Question: I'm getting some weird coloring issues in a reporting services graph. As you can see from the picture I have it set to color my series and the coloring in the graph area is correct but the legend shows "Red" and "Green" as black bars. My data set is returning full HTML color codes e.g. "#00FF00" for green. How do I get the legend to display the correct color?
I can't seem to make sense of which colors aren't showing correctly either. If I have a drastically different data set different colors will be shown incorrectly and different numbers of them could be incorrect.

EDIT: adding info for commenters
The report is being populated from an object data source. My data object is:
'''
public class GenericBrandRatingDataObject
{
public string RatingName { get; set; }
public string RatingColorCode { get; set; }
public DateTime Date { get; set; }
}
'''
Here are the first 10 records of a potential data set:
'''
Brown #996633 2010-08-09
Subcontractor Only #808000 2010-08-09
Subcontractor Only #808000 2011-08-09
Green #008000 2011-08-09
Red #ff0000 2012-08-13
Red #ff0000 2012-08-13
Brown #996633 2013-08-14
Brown #996633 2013-08-14
Yellow #ffff00 2013-08-14
Yellow #ffff00 2010-08-15
'''
These would be loaded into a list of GenericBrandRatingDataObject which gets assigned to the report through an ObjectDataSet
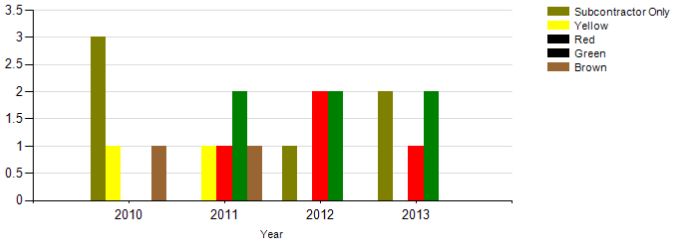
Answer: Finally figured out the answer. It seems that when you are doing a series breakout if there is not at least one series item for each group in the data set then the legend shows black. For example in my sample screen shot there are no "Red" ratings in 2010 which is causing the issue.
I updated my data set to return one record for each series/group and just a count of the records instead of each individual record. So for Red/2010 it would have a count of 0. Now each rating has a record in each year and the legend works correctly.